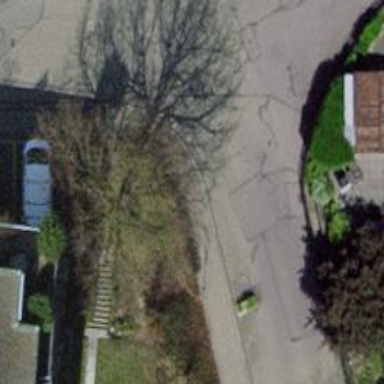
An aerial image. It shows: Sidewalk.